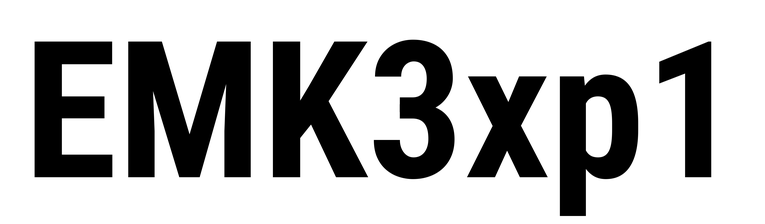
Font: Roboto_Condensed_Bold